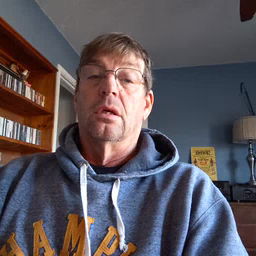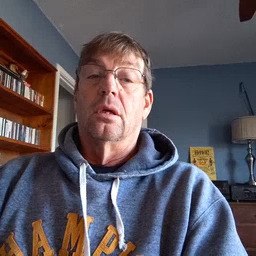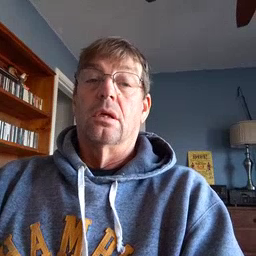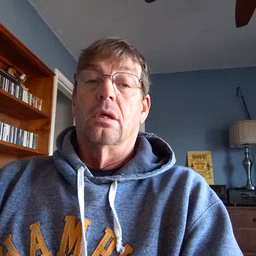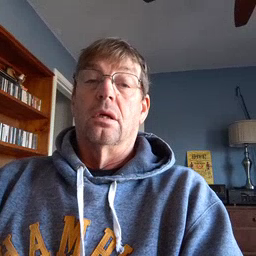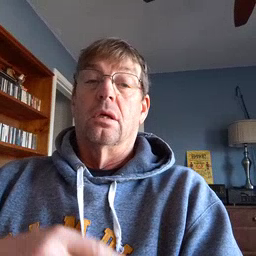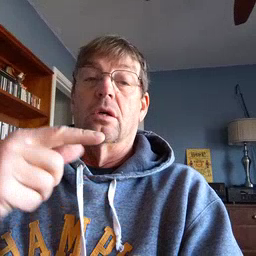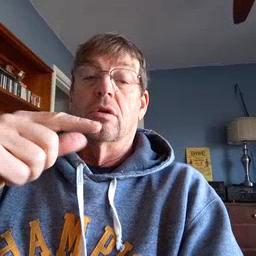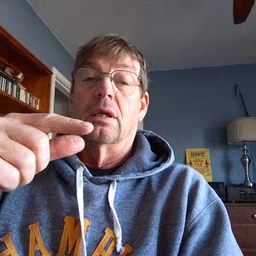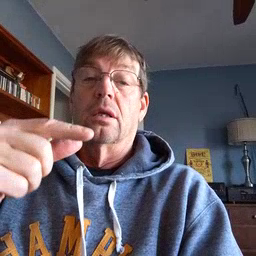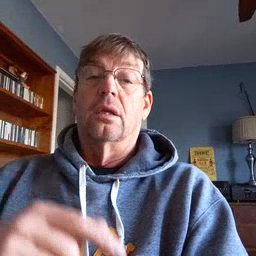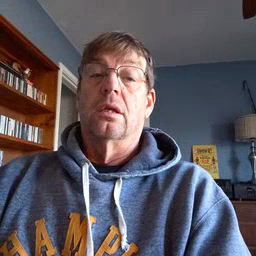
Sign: green